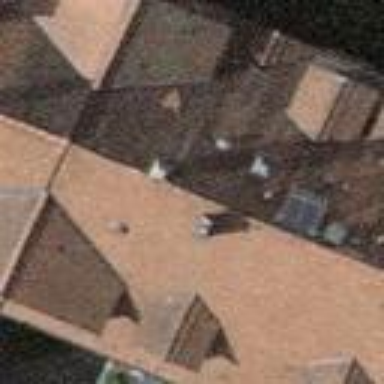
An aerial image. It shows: Gabled apartment building with roof made of maroon roof tiles. The roof orientation is across.